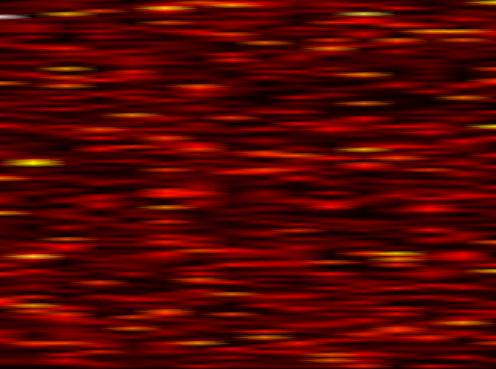
Label: FOFDM